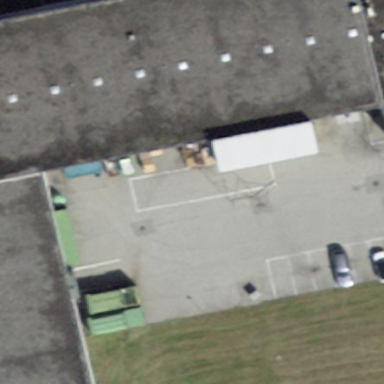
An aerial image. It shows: Industrial building.